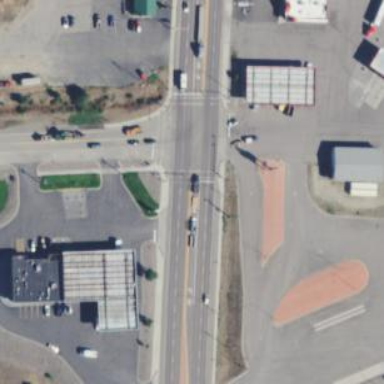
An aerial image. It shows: Crossing on the road.